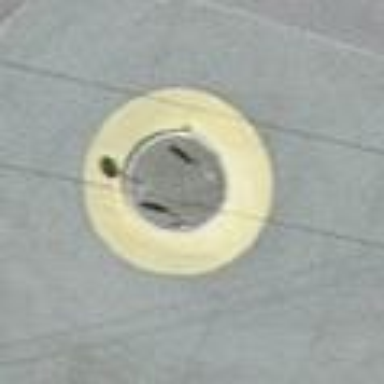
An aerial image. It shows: Residential road with roundabout.